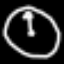
Label: clock